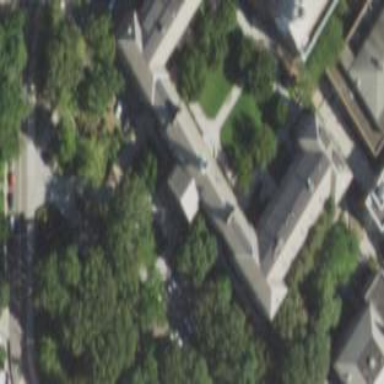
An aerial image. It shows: College building.